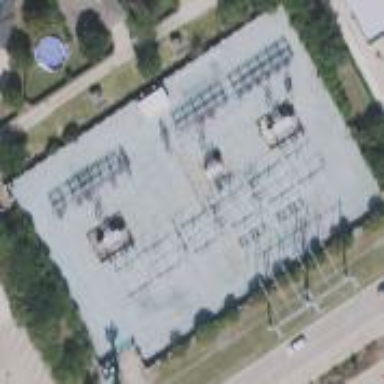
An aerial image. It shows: Outdoor distribution level power substation.